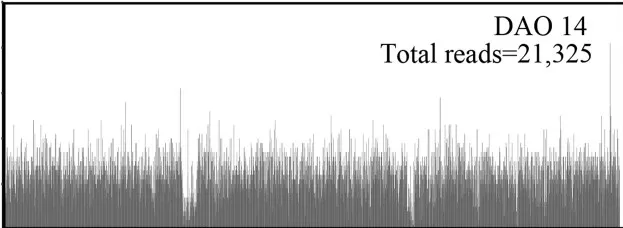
Laboratory investigations. (A) mNGS results showing the read depth throughout the L. Ramosa genome derived from the patient's blood sample on DAO 14.
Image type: electrography (emg)